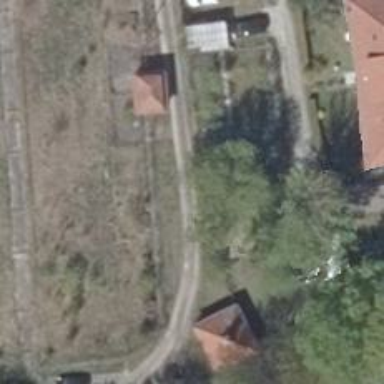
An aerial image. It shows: Disused railway siding. It is historic railway service.